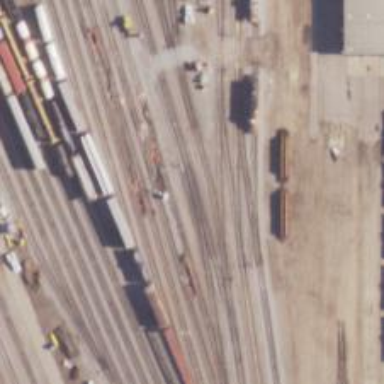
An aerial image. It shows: Railway yard.